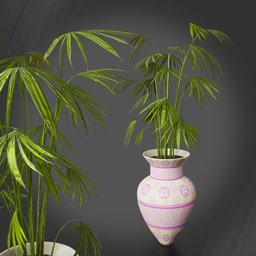
Label: decoration